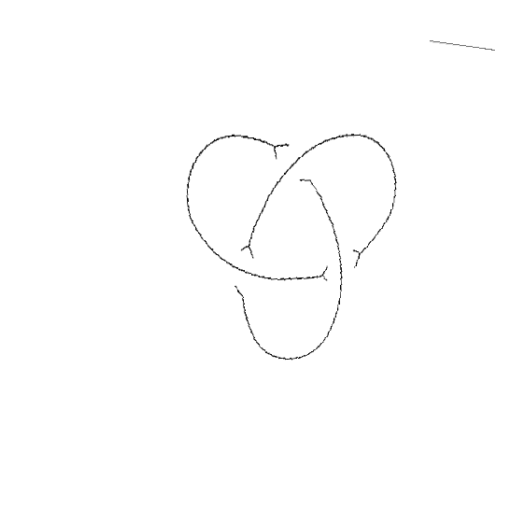
Crossing number: 3